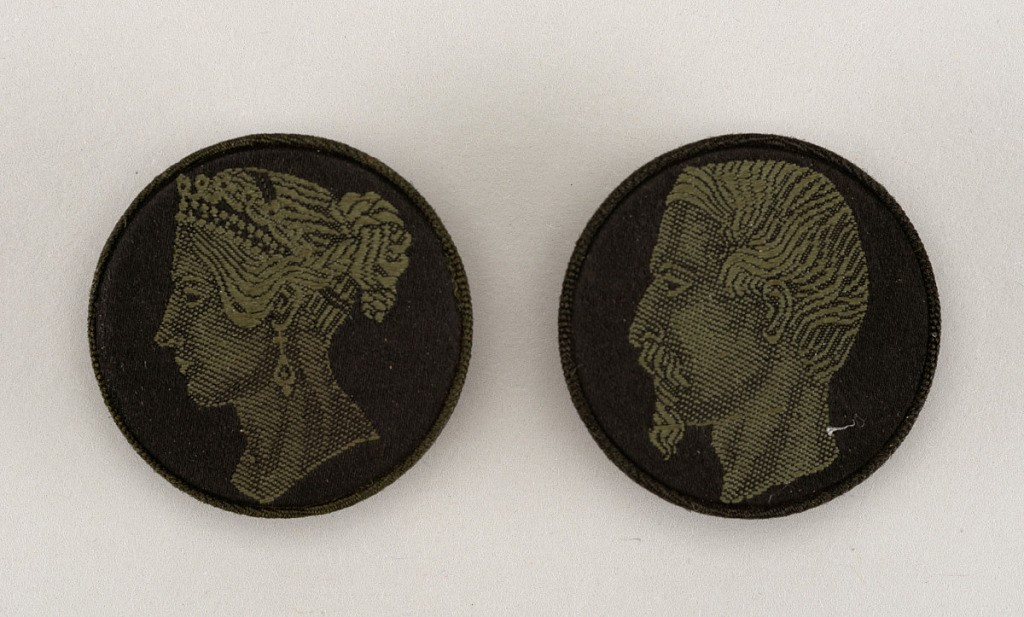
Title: Button
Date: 19th century
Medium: Silk, leather
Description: Component -f is on Cooper Union Exhibition card 3
Seven circular cloth buttons with leather backs. a - 7 [sic] woven portrait of Napoleon III; -g: woven portrait of Queen Vic—?